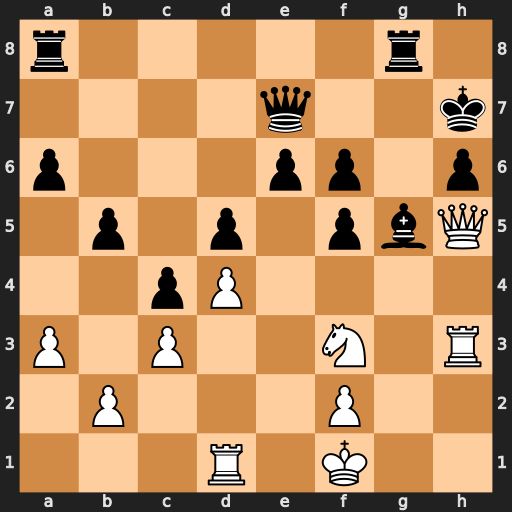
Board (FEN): r5r1/4q2k/p3pp1p/1p1p1pbQ/2pP4/P1P2N1R/1P3P2/3R1K2
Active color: w
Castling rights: -
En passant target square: -
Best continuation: Nxg5+ Rxg5 Qxh6+